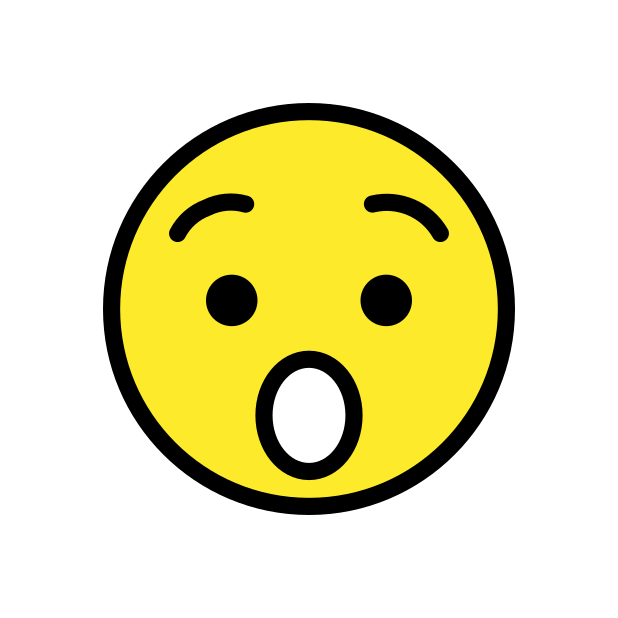
Emoji: 😯
Name: hushed face
Unicode: 0x1f62f